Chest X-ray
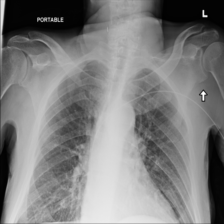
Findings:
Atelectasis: negative
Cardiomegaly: negative
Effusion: negative
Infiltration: negative
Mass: negative
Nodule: negative
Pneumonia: negative
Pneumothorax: negative
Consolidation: negative
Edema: negative
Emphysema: negative
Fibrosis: negative
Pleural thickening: negative
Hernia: negative